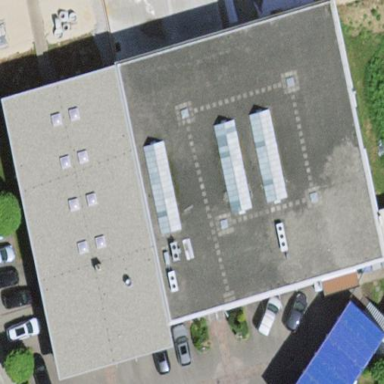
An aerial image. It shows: Industrial building.